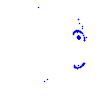
Particle: proton